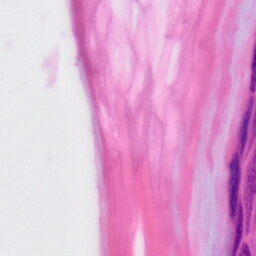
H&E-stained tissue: Skin